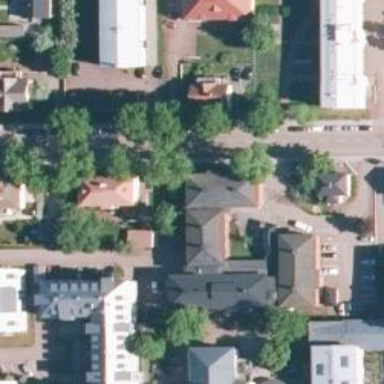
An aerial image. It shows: Veterinary facility.